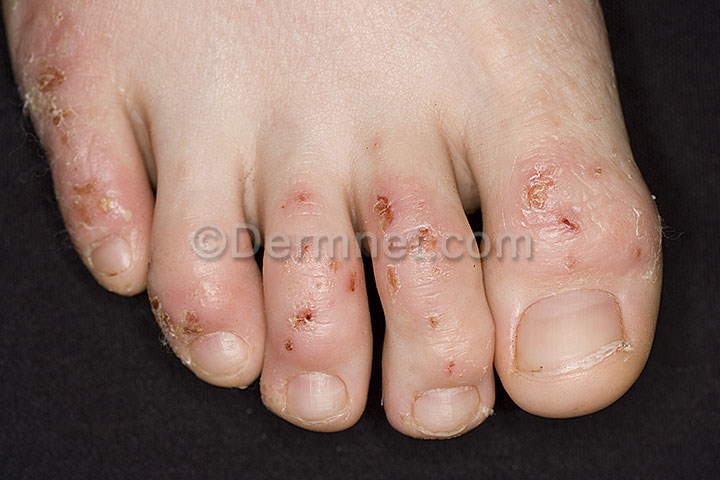
Disease: Eczema Photos